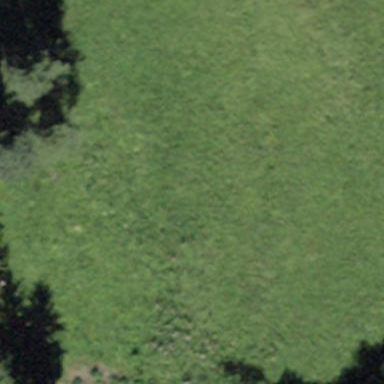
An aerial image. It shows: Beautiful meadow.